Question: I am beginner of Android OpenGL I want to learn and make Live wallpaper Like image please
anyone give me some link or tutorial for learn and making this type of Apps.
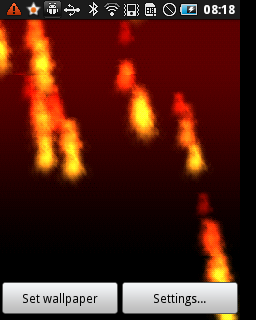
Answer: Here you go:
<URL>
<URL>
<URL>
<URL>